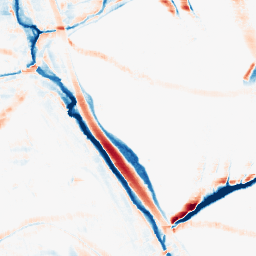
Category: morphological
Decomposition family: morphological_rect
Decomposition parameters: operation: average
width: 20
height: 10
Upsampling method: edge_directed
Upsampling parameters: scale: 2
Upsampling scale: 2